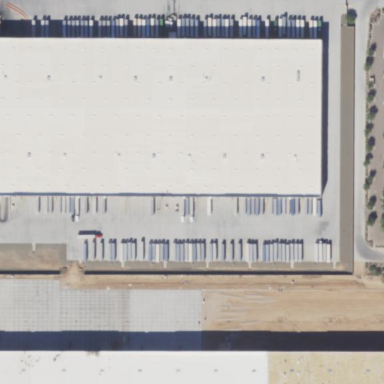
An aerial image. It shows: Warehouse that serves as post depot.